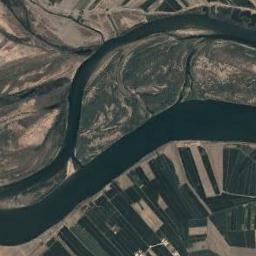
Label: river